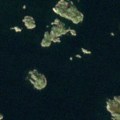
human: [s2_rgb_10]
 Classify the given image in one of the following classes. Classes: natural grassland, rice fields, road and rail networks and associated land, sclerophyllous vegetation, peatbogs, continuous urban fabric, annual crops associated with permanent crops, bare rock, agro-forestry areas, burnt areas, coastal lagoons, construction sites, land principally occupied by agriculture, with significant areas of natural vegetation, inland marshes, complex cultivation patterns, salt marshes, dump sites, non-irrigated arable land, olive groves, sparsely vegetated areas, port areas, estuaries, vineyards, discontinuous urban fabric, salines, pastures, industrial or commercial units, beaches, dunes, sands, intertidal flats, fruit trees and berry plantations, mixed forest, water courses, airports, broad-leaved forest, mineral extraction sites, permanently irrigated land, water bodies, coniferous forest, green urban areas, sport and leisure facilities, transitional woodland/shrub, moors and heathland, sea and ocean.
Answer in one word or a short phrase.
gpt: sea and ocean